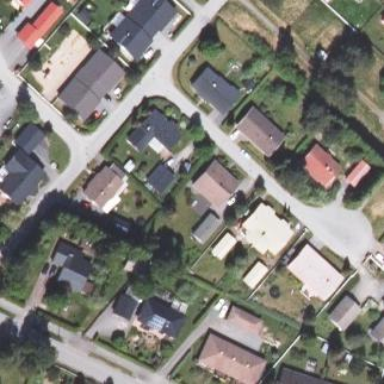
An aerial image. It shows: Suburb.